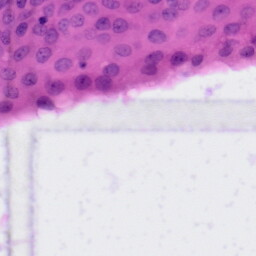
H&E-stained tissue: Tonsil